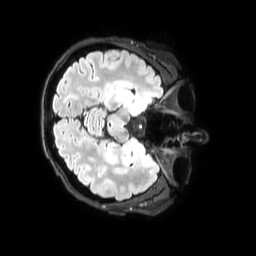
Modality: FLAIR
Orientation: axial
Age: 39
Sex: female
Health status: healthy
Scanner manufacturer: philips
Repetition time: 4.8 s
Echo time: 0.2875 s